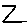
Label: zigzag